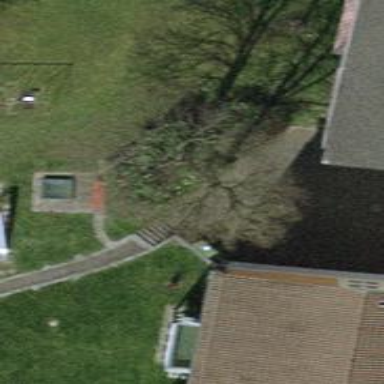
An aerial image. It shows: Flight of steps with sett surface.